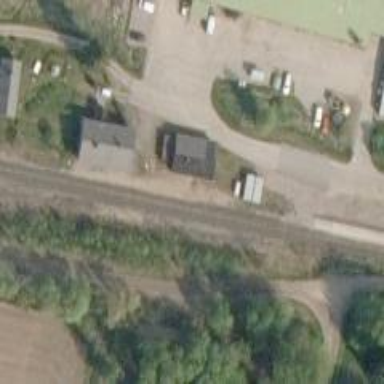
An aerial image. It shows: Railway with continuous electrified contact lines.